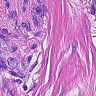
Metastatic tissue present: yes